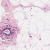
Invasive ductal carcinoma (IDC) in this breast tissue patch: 0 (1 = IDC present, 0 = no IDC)